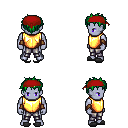
a pixel art fantasy rpg character, male body template, dark elf, purple skin, gold chest armor, metal pants, green bedhead hairstyle, red bandana, leather bracers, gray slippers, four views (front, back, left, right), 2x2 character sprite sheet, small pixel art, hard edges, no anti-aliasing